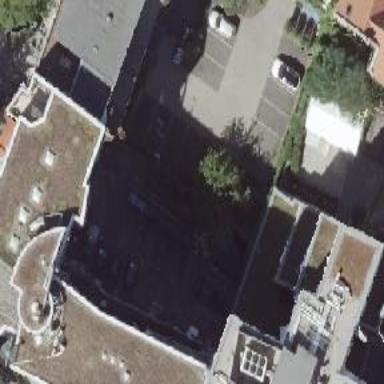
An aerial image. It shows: Parking area.